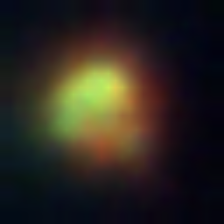
Taxon: NanoPlankton
Group: Other